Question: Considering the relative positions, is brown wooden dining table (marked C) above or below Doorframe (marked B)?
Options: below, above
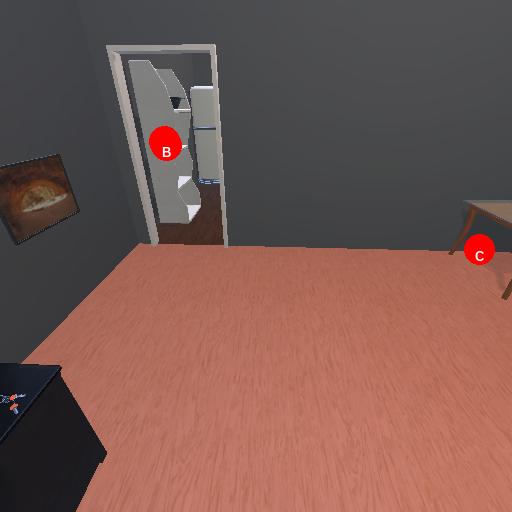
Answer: below